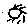
Label: sun